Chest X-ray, PA view. Patient: 46 years old, sex M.
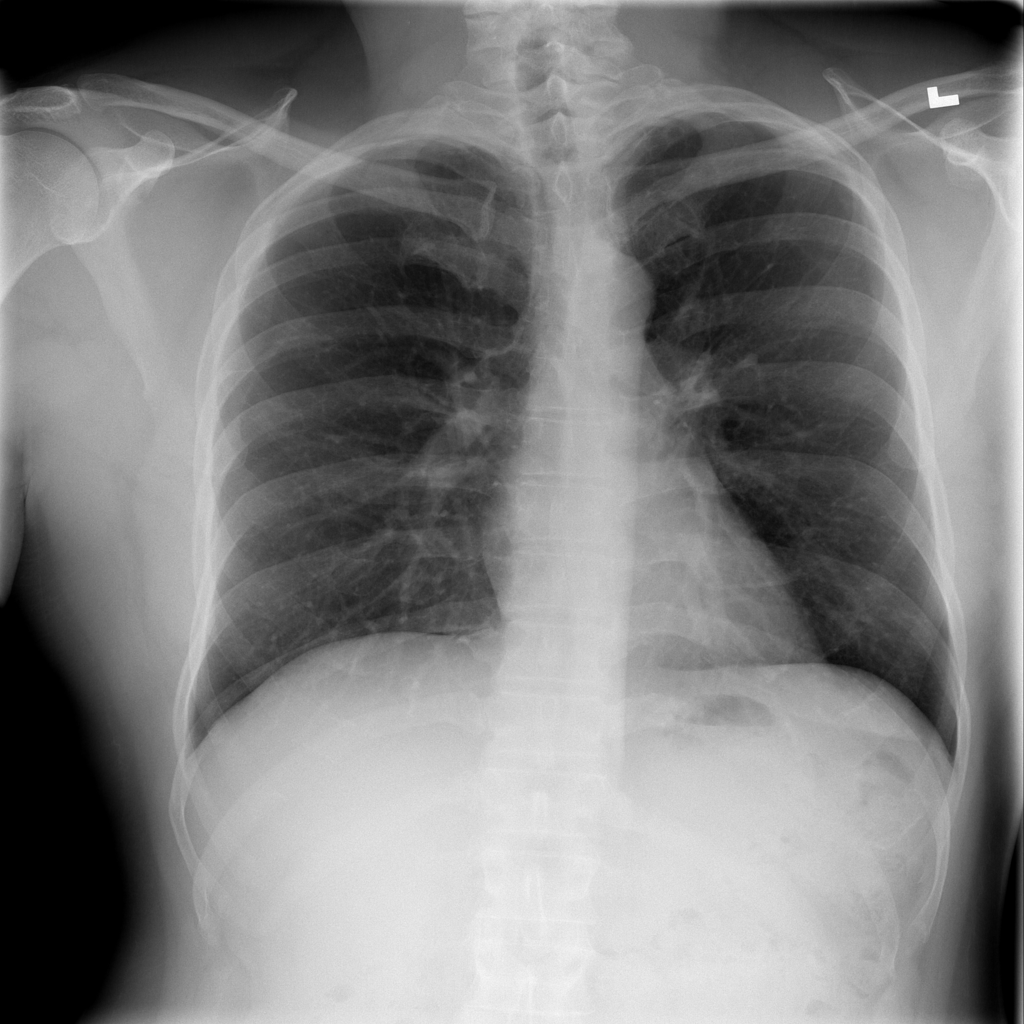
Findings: No Finding